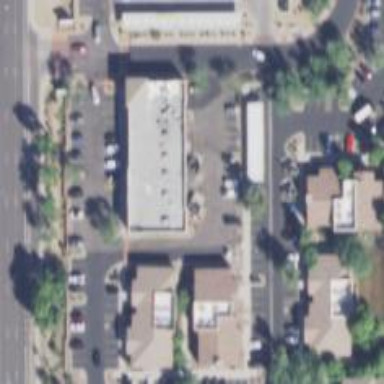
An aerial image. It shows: Swimming pool shop.